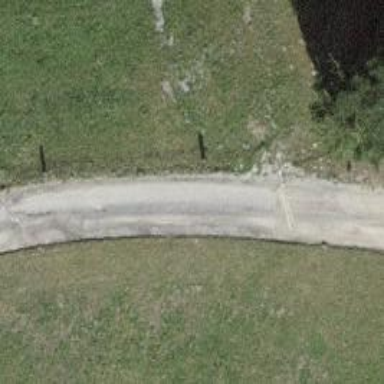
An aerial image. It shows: Service road with grade 1 tracktype.